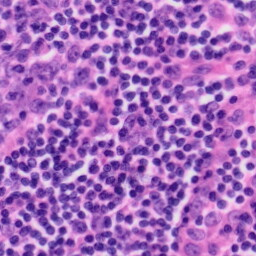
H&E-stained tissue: Tonsil